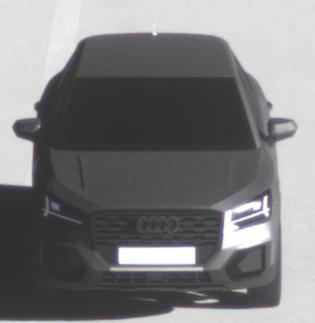
Make: Audi
Model: Q2
Model produced from: 2016
Model produced until: 2020
Doors: 5
Color: gray
Road condition: dry road
Daytime: morning or afternoon
Contrast: high contrast